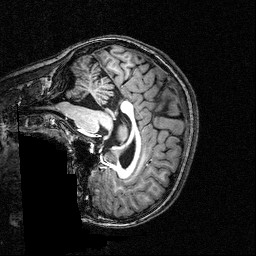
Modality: T1w
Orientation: sagittal
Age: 22
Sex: female
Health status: healthy
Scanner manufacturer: siemens
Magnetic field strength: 3 T
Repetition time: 2.5 s
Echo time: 0.00393 s